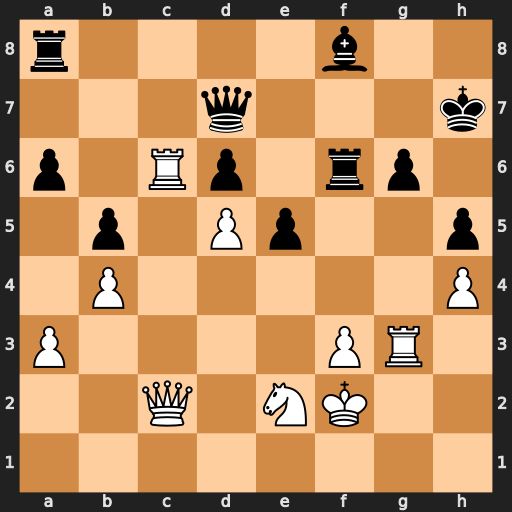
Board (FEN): r4b2/3q3k/p1Rp1rp1/1p1Pp2p/1P5P/P4PR1/2Q1NK2/8
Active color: w
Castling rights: -
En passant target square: -
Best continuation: Rc7 Ra7 Rxd7+